Question: I have a fresh WIX UI Install project in VS which compiles down into an MSI. Everything is working great with it.
It installs/uninstalls the files I want successfully. For example, it drops 3 DLLs into a Program Files folder, installs a Windows Service, and GAC's a DLL.
Now let's say I install on this in a given environment. Then one of our DLLs change and we need to upgrade this install without affecting other files already installed (such as the service) So my thought would be I would need a patch/upgrade MSI that would target that one DLL and just overwrite that particular file.
What is the simplest way to accomplish this? Do I need VS projects essentially for each patch/update MSI? Below is my current 2 WIX related projects (installer + custom action)

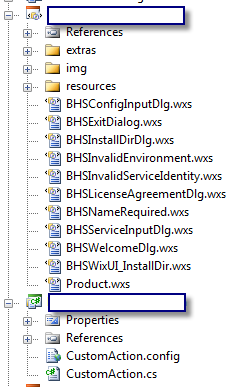
Answer: For updating just the DLL a patch is recommended. Visual Studio doesn't support patches, but you can try using WiX: <URL>
Please note that patches have some restrictions: <URL>
A MSI which overwrites just one file is a bad mistake because you are not using the Windows Installer update mechanism.
If you want a MSI, it will have to be a <URL>. A major upgrade will automatically uninstall the old version before installing the current one.